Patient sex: M
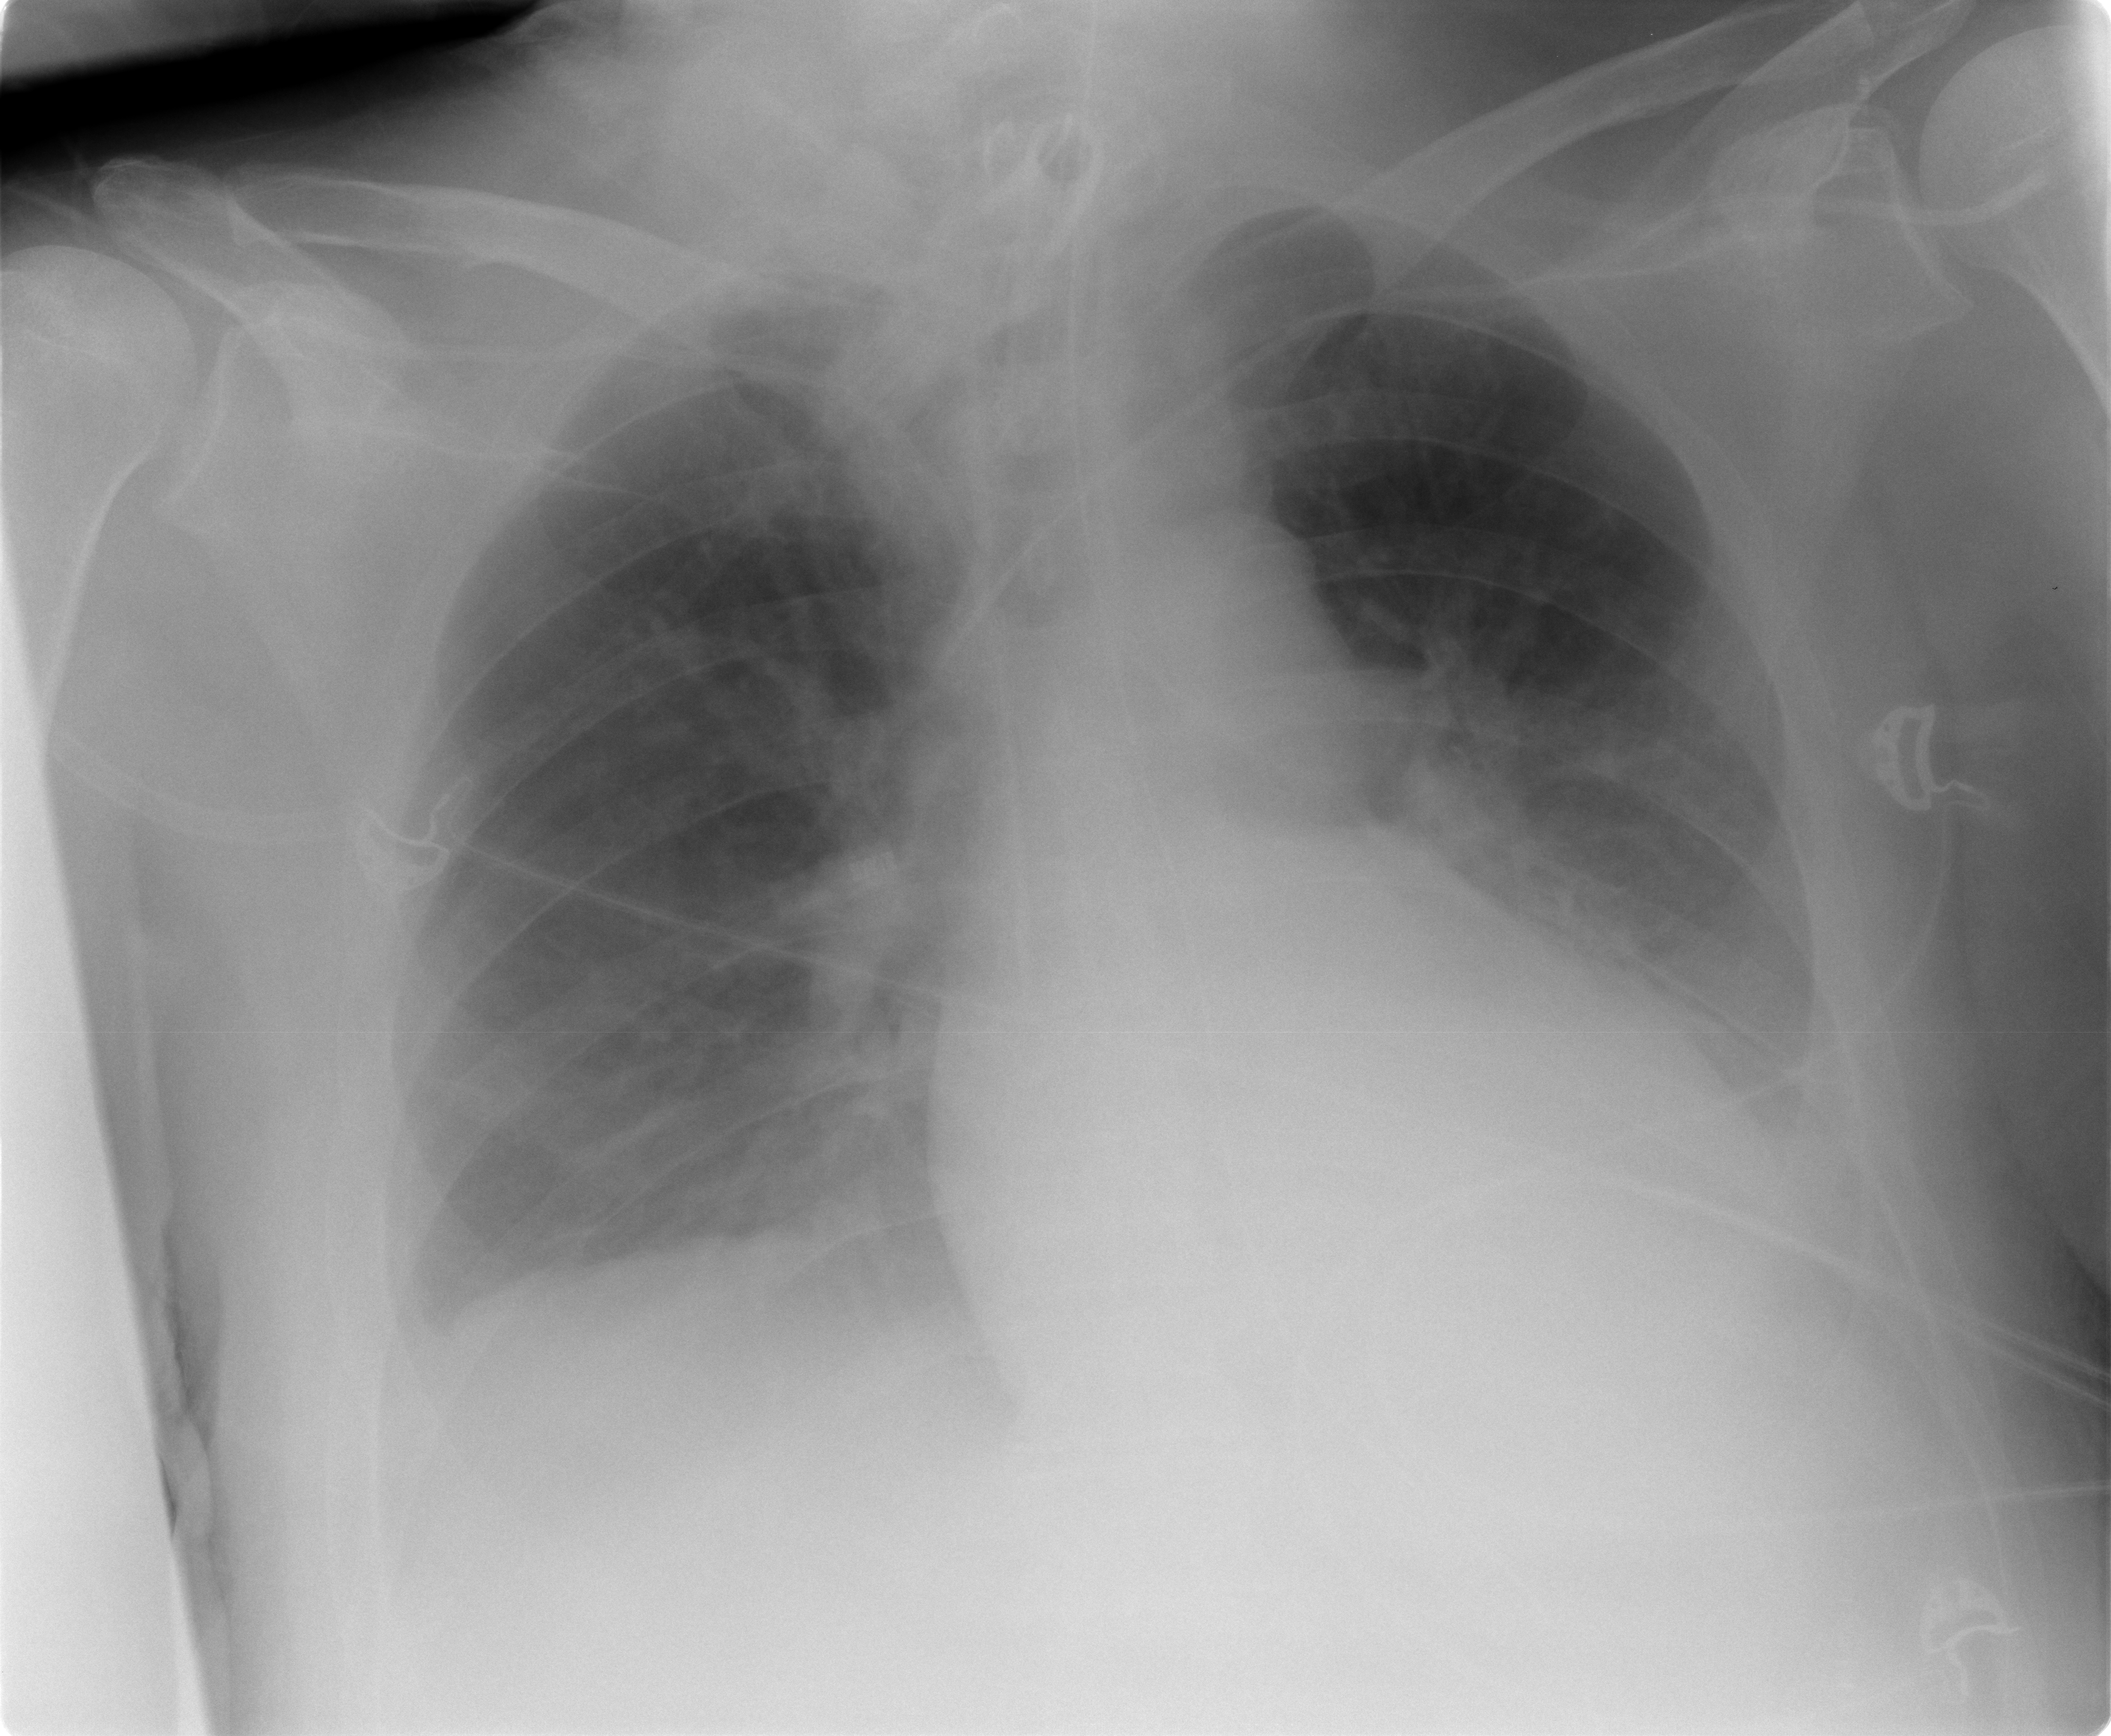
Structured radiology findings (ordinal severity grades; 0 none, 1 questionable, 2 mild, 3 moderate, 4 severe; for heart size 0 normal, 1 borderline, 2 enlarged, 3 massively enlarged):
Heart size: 0
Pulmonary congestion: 0
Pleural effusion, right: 2
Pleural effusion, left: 2
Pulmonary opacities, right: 0
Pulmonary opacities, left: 0
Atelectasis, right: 2
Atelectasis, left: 2